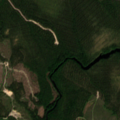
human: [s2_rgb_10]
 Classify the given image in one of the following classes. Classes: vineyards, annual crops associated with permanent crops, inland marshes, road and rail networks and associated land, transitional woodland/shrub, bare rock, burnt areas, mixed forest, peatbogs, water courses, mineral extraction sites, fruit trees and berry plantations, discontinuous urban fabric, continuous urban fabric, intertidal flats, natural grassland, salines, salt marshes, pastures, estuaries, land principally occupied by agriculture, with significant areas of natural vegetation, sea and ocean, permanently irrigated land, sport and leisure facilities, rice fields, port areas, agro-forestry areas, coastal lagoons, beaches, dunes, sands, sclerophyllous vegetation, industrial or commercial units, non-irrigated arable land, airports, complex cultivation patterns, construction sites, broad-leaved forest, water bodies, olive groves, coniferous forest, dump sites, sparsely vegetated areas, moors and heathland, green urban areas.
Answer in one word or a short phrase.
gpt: coniferous forest, transitional woodland/shrub